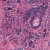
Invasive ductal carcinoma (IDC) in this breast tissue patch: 1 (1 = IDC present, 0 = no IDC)